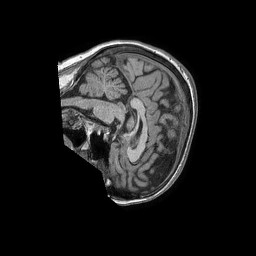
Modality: T1w
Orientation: sagittal
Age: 58
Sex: female
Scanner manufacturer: philips
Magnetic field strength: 1.5 T
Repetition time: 0.007663 s
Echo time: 0.003561 s